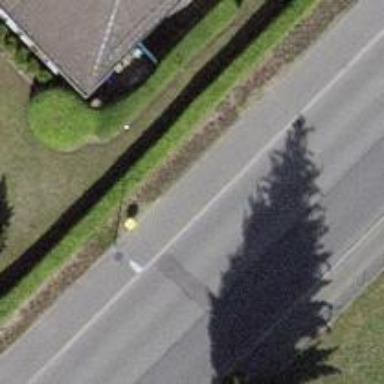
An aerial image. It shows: Post box is visible.